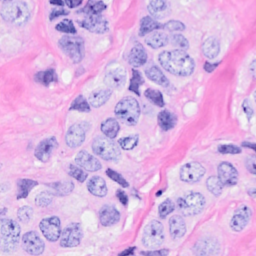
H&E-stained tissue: Breast